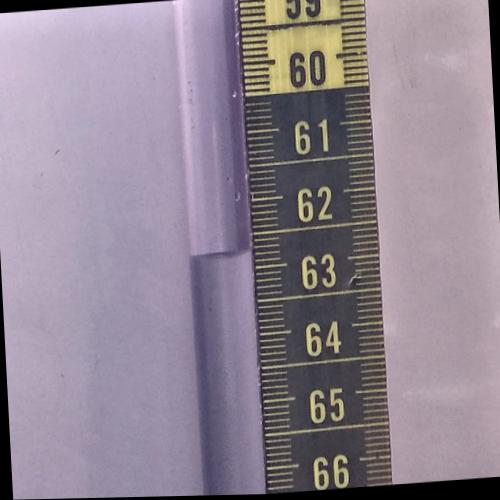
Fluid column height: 62.7 cm